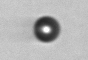
Label: bead